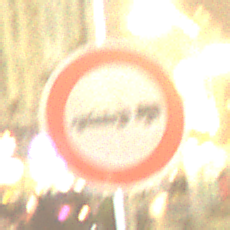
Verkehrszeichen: VerbotPersonenkraftwagenMitAnhaenger
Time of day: Night
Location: Outdoor (Urban)
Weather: Clear
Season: NotSpecified
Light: Artificial